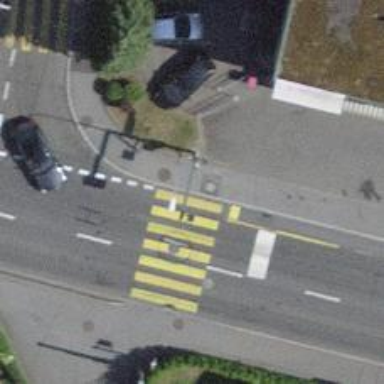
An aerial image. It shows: Kerb serving as barrier.